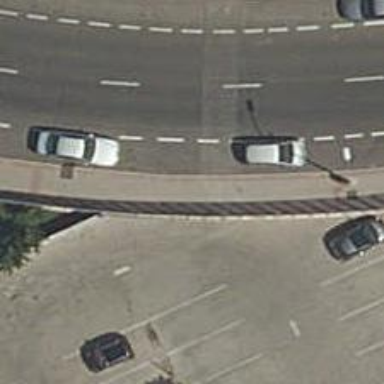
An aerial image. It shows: Sidewalk along the footway.